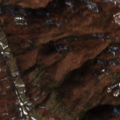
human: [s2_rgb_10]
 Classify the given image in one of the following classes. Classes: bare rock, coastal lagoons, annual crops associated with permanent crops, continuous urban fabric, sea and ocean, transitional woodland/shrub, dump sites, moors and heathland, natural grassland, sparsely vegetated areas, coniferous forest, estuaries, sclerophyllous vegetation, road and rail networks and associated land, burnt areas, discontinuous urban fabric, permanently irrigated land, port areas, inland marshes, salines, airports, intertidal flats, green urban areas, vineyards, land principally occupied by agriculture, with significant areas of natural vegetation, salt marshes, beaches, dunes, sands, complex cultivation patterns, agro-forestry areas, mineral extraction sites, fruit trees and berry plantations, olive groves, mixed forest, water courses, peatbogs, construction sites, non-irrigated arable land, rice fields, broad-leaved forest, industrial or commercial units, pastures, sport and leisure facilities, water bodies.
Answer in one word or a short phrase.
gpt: land principally occupied by agriculture, with significant areas of natural vegetation, broad-leaved forest, natural grassland